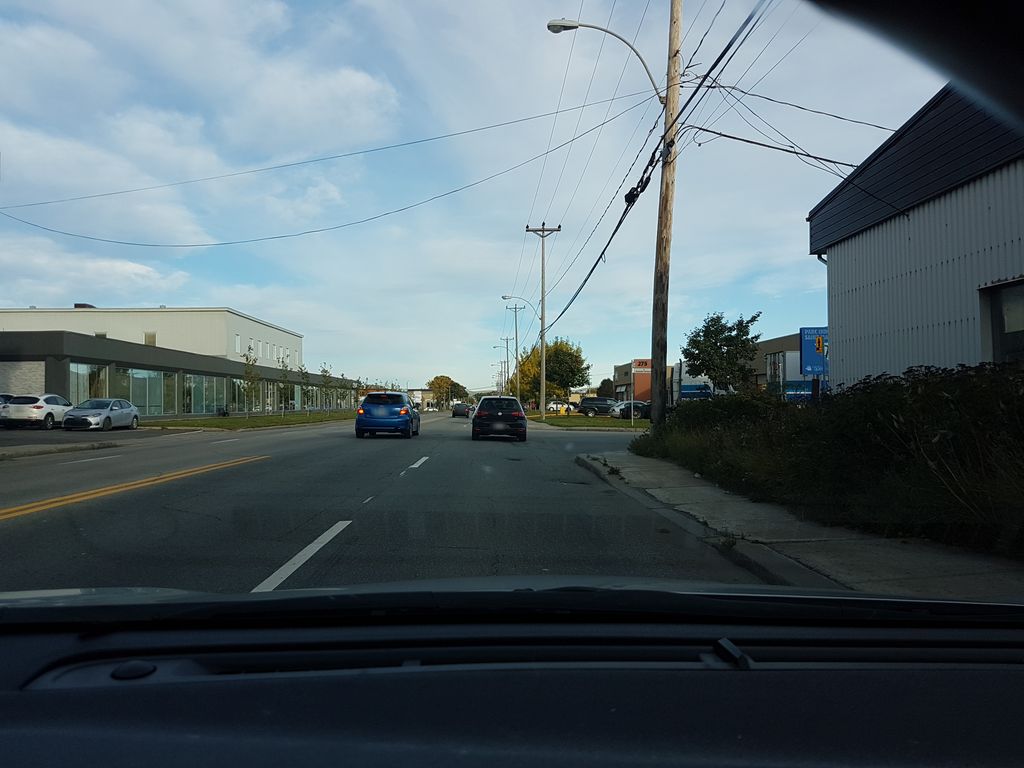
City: quebec_city